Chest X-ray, PA view. Patient: 69 years old, sex M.
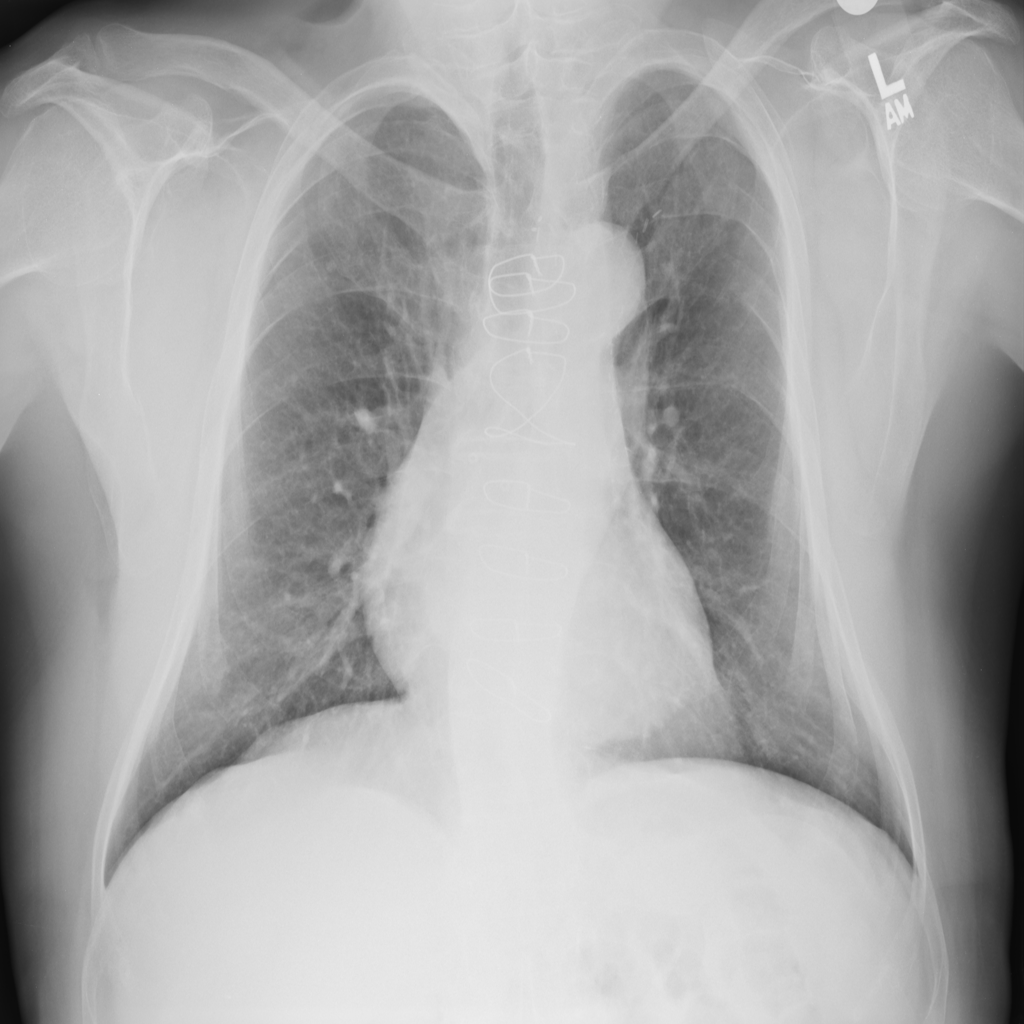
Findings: No Finding